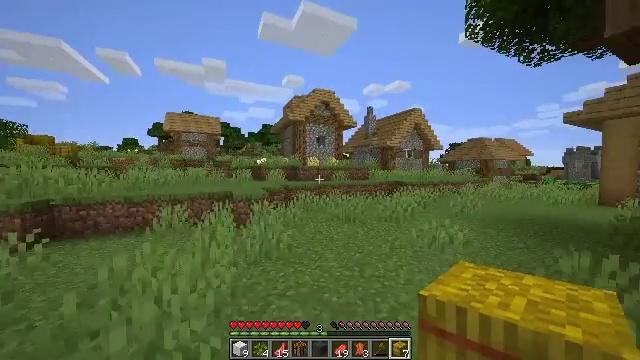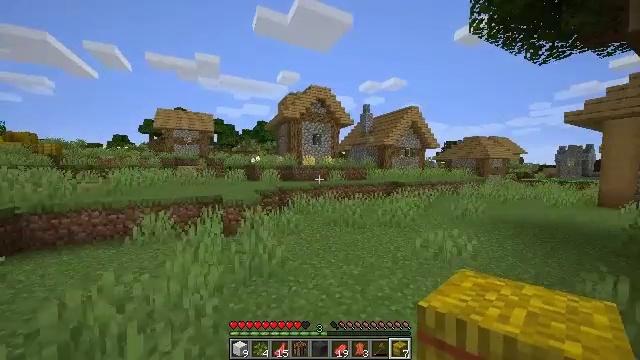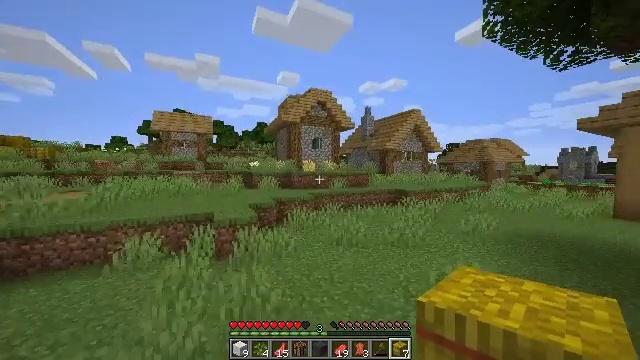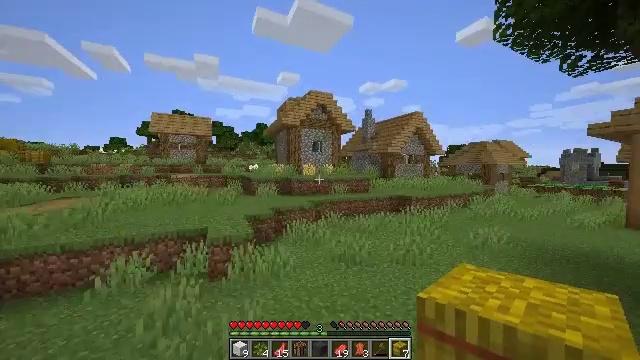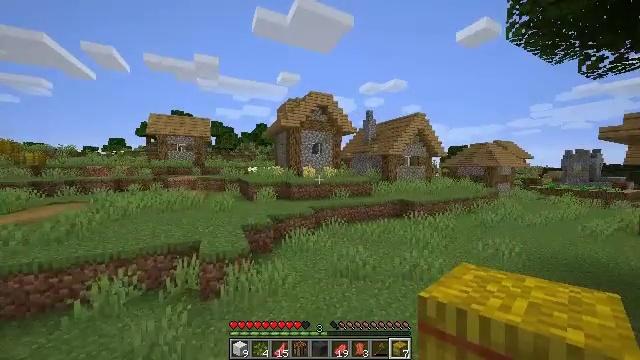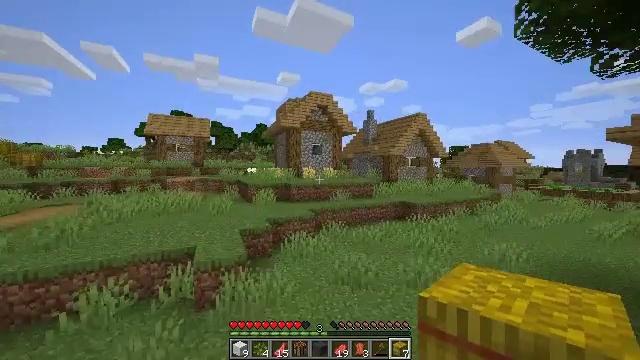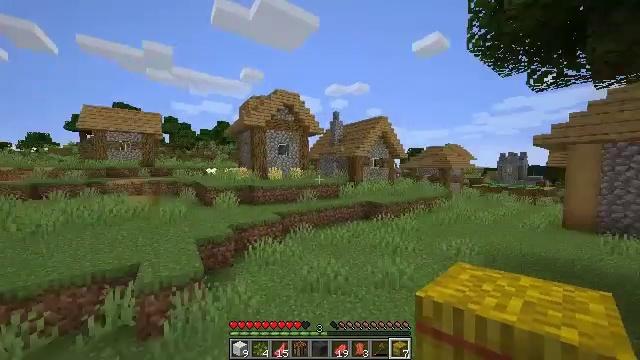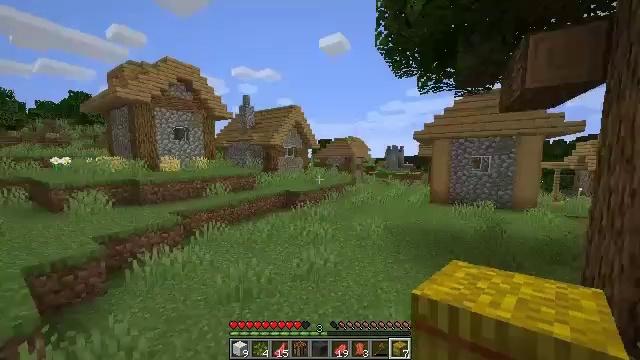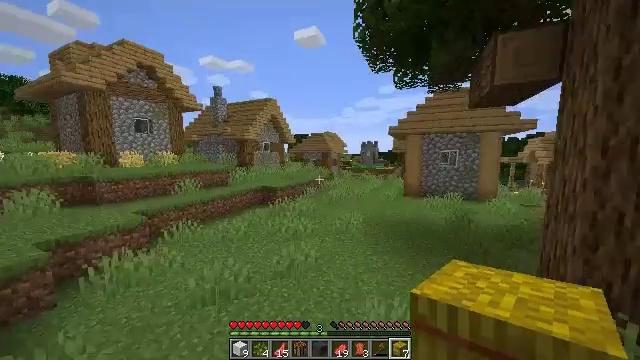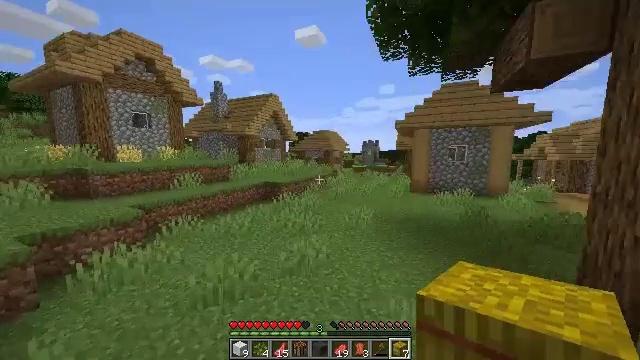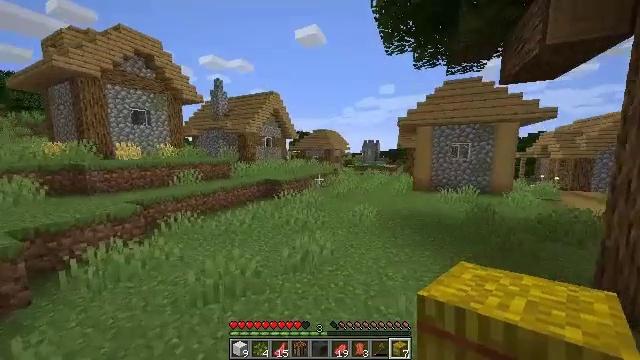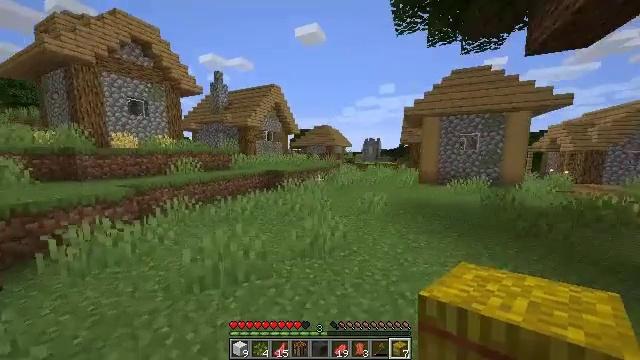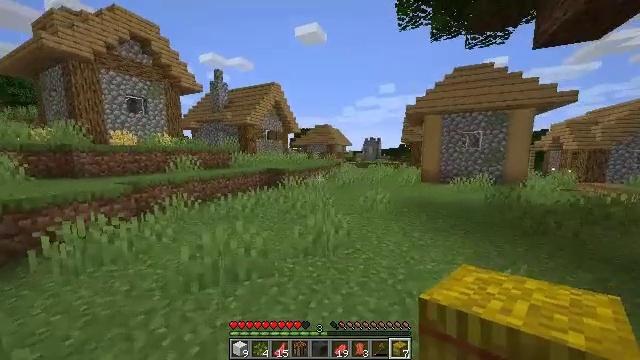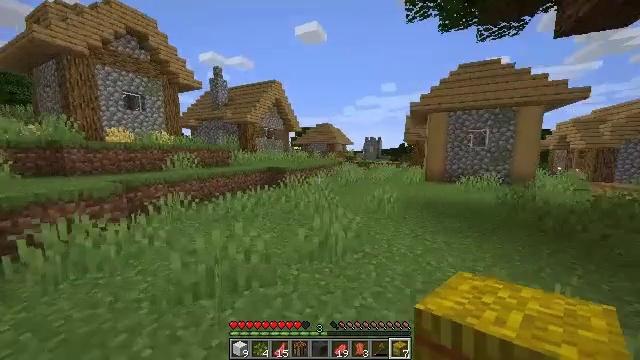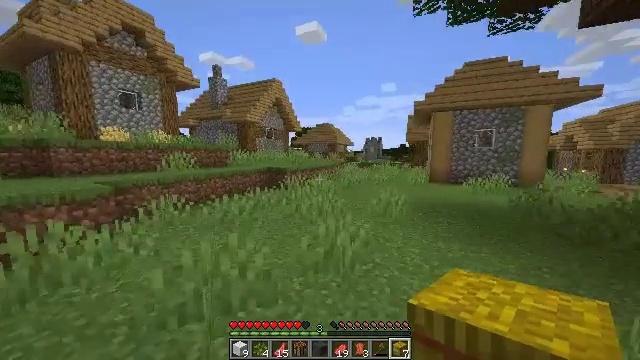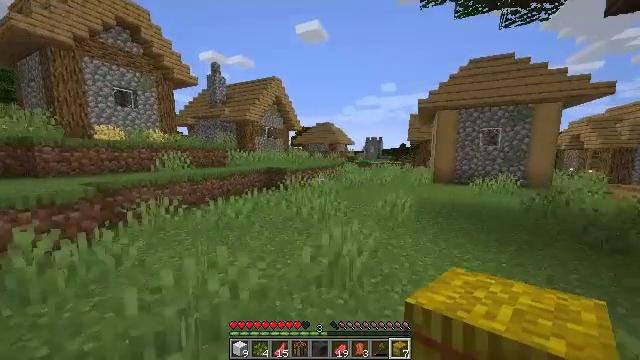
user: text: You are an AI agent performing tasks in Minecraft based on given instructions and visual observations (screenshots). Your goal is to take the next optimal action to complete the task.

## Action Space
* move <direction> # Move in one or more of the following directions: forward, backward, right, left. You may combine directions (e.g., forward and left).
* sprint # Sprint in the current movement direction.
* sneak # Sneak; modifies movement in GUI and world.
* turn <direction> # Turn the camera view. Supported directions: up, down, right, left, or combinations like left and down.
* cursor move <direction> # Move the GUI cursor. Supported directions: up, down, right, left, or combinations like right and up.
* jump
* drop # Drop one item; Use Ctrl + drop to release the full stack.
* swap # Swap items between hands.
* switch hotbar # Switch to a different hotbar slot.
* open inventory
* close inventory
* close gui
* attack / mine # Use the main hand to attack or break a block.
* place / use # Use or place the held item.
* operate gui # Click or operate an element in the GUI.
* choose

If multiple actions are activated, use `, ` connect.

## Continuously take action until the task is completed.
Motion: motion action
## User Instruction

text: Collect the blast furnace by mining it.
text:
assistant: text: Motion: move forward, turn right, jump
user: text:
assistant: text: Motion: move forward, jump
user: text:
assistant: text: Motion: move forward, jump
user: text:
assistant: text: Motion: move forward, jump
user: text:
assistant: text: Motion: move forward, jump
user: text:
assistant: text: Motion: move forward, turn right, jump
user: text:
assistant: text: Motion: move forward, turn right and down, jump
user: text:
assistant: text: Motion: move forward, turn right and down
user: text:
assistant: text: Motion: move forward
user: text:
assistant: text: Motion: move forward
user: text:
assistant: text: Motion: move forward
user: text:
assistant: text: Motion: move forward
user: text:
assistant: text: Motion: move forward
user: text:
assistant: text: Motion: move forward
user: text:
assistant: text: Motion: move forward
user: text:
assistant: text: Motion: move forward, jump
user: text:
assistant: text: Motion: move forward, jump
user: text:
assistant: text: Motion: move forward, jump
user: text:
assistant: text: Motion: move forward, jump
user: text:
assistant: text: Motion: move forward, jump
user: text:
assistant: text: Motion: move forward, jump
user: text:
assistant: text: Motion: move forward, jump
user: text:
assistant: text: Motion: move forward, jump
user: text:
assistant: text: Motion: move forward, jump
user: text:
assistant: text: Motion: move forward, jump
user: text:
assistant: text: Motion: move forward, jump
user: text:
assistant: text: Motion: move forward, jump
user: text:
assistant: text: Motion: move forward, jump
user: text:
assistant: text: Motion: move forward, jump
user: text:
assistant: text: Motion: move forward, jump